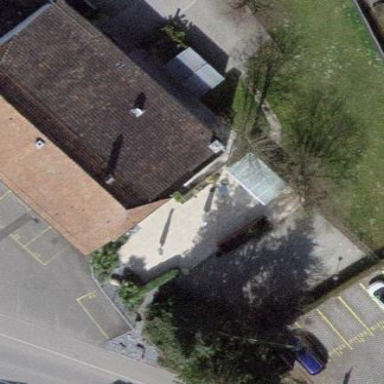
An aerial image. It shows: Restaurant building.